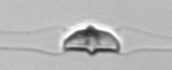
Label: Chaetoceros_didymus